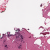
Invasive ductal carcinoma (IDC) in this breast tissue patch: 0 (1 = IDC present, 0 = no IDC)